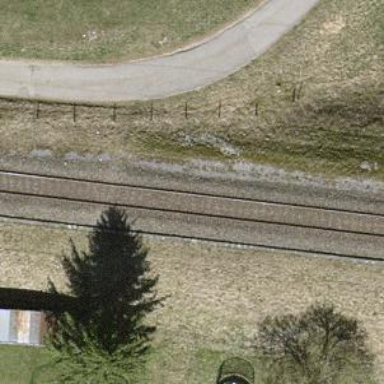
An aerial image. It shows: Single railway track with electrification through contact line.